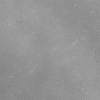
Atmospheric dust classification: dusty